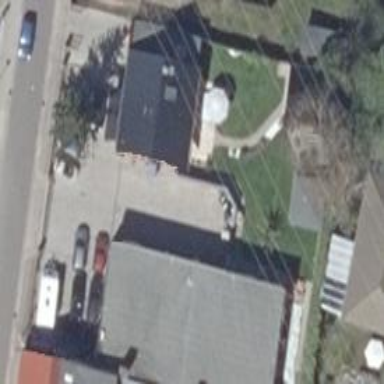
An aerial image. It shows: Car repair shop.